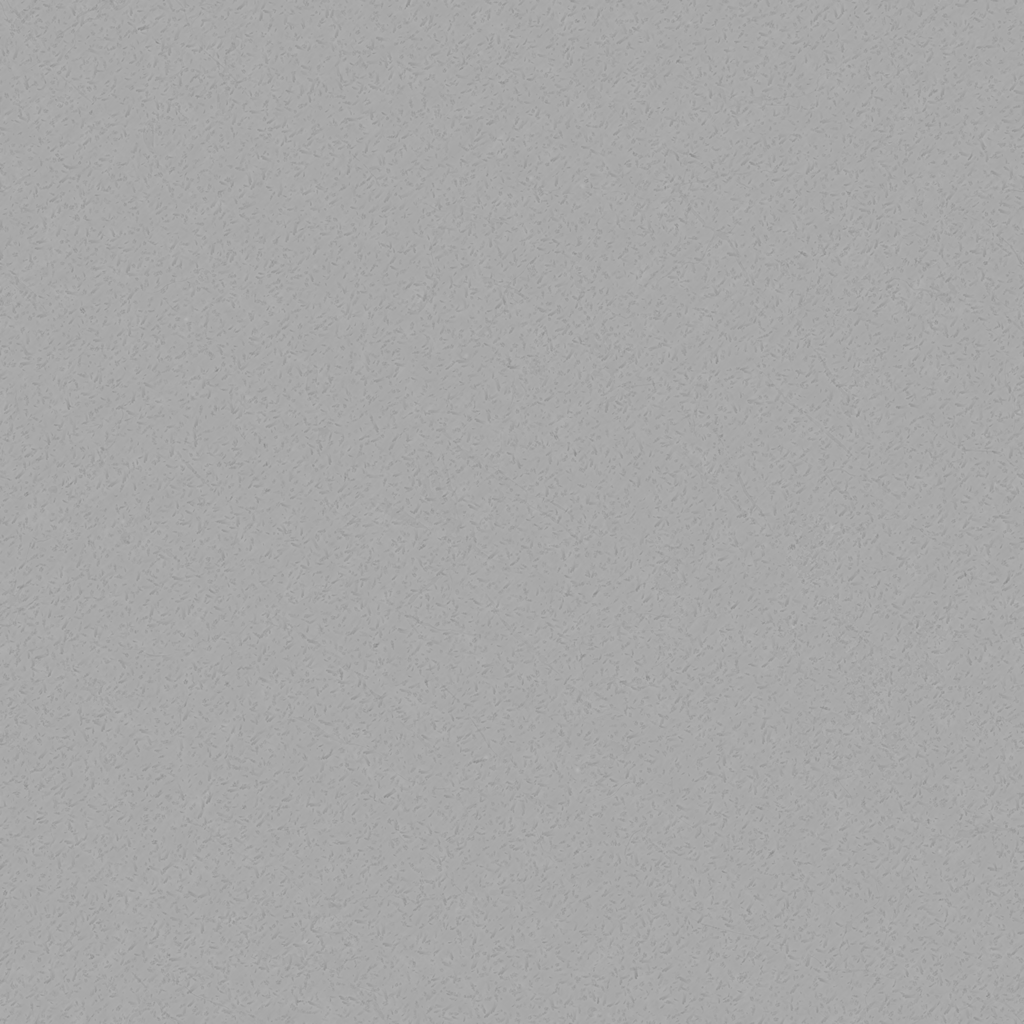
Texture map type: Roughness